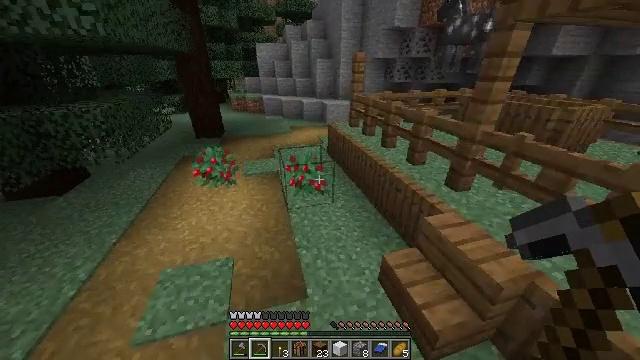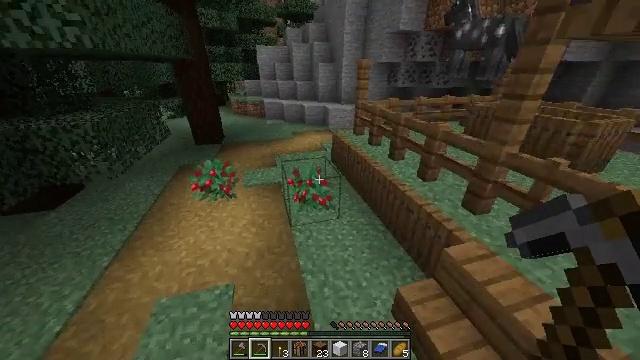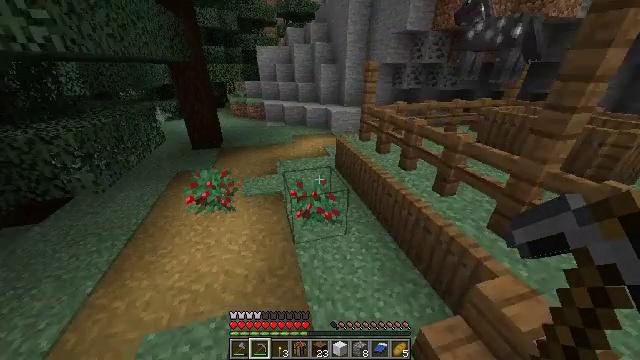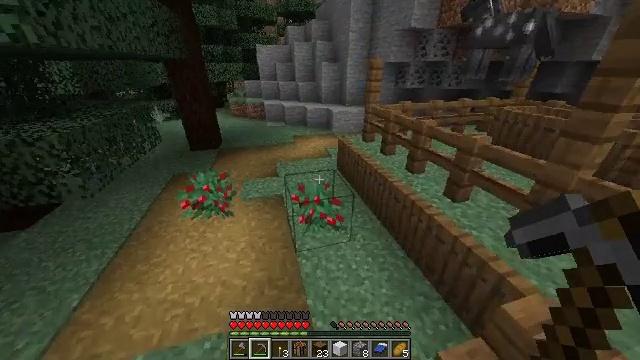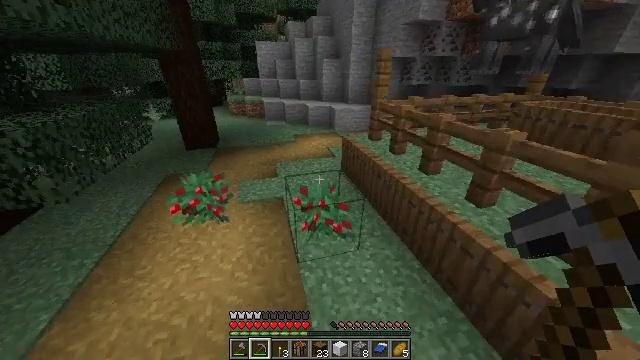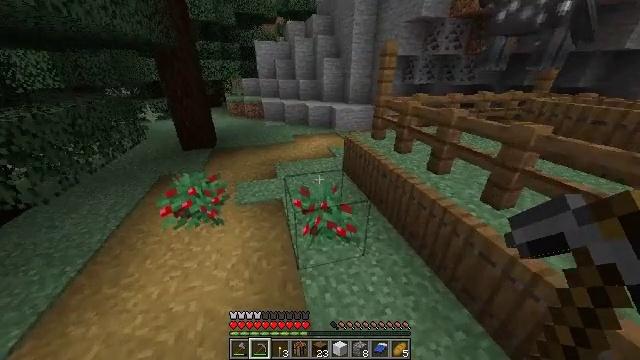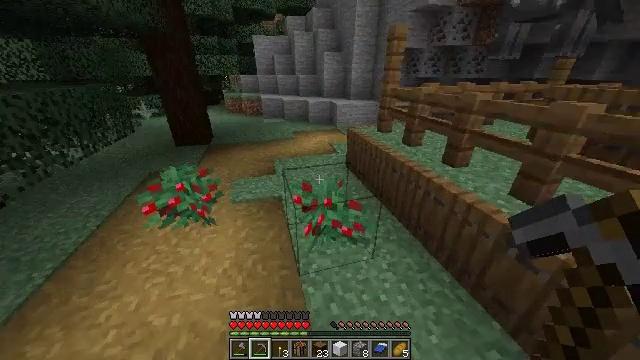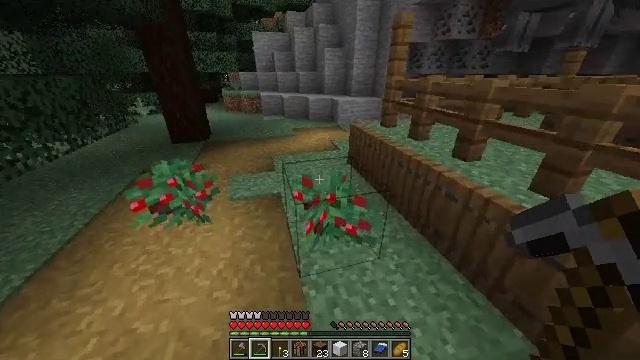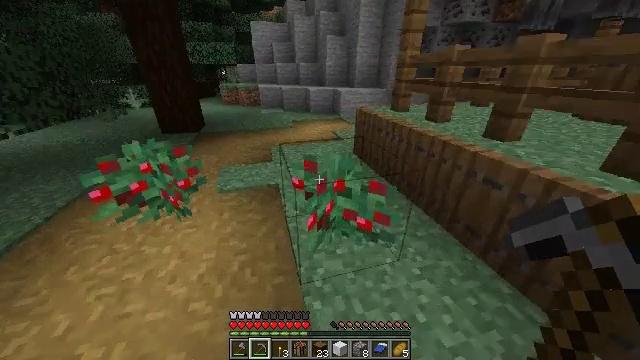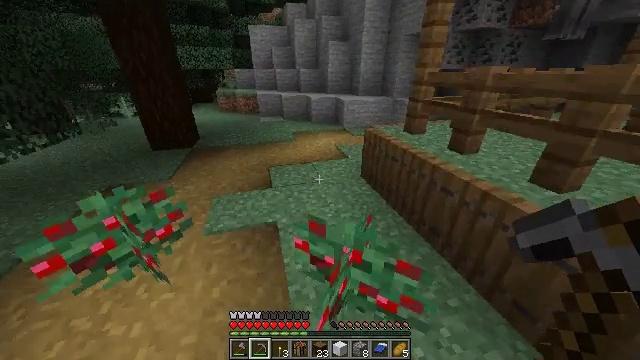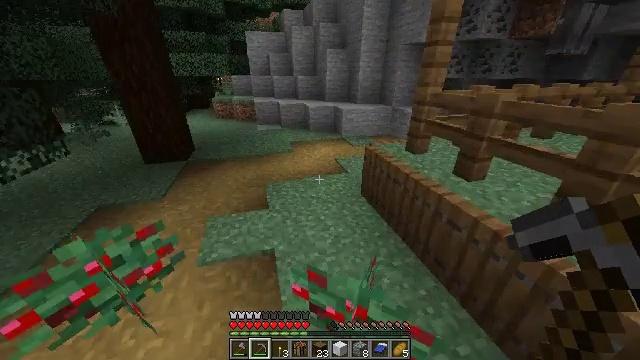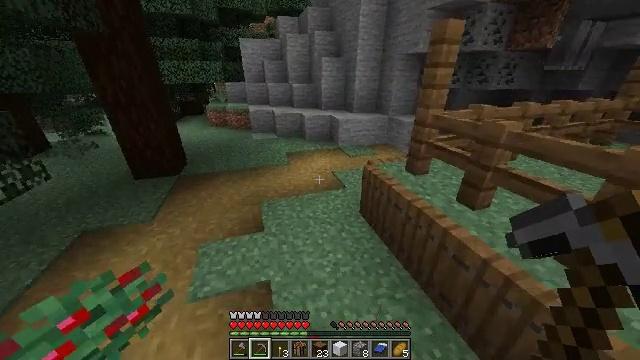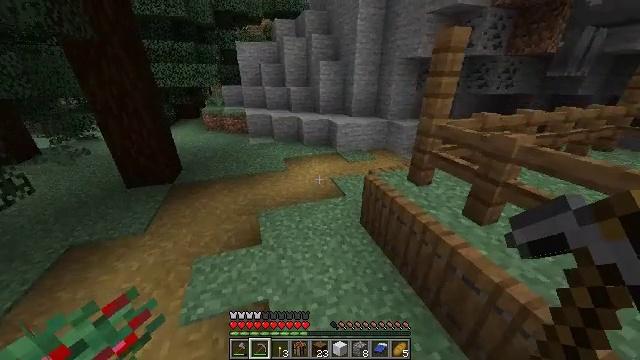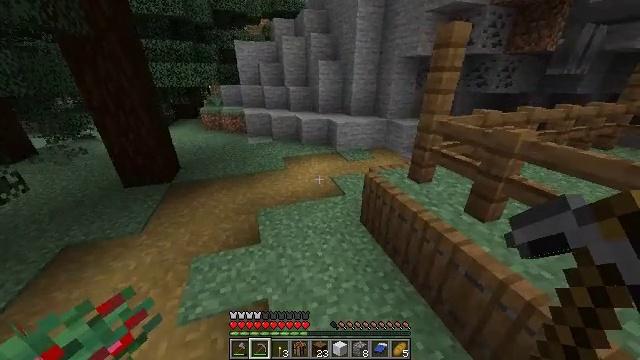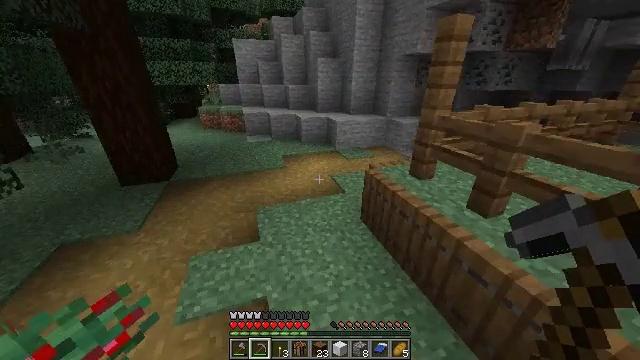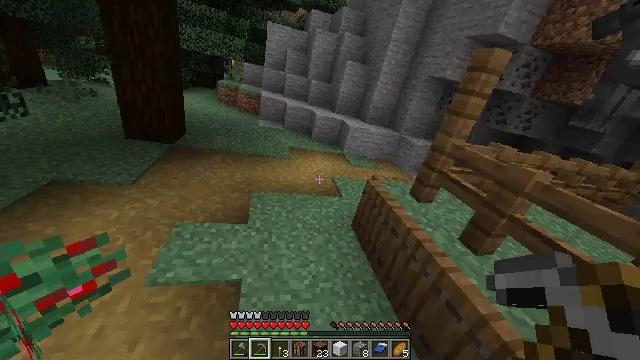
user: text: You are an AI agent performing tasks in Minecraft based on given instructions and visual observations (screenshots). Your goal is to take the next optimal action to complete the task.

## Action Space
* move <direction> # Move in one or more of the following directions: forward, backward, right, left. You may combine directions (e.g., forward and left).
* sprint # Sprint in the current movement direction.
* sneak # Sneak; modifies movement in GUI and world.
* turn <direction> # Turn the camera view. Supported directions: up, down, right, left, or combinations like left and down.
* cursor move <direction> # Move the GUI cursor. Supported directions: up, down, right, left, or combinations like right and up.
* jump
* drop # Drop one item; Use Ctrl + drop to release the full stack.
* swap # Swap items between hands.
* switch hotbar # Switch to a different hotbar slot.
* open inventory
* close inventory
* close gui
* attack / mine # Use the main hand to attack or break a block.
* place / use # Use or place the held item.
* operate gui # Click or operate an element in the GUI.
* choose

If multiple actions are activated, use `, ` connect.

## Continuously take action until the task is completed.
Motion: motion action
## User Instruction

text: Break the sweet berry bush to collect berries.
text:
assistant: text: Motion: move forward, sprint, jump
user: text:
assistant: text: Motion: move forward, sprint, jump
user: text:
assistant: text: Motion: move forward, sprint, jump
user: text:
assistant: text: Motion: move forward, sprint, jump
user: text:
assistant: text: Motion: move forward, sprint, jump
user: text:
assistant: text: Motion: move forward, sprint, jump
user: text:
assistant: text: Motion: move forward, sprint, jump
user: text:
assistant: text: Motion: move forward, sprint, jump
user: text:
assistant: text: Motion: move forward, sprint, jump
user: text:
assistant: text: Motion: move forward, sprint, jump
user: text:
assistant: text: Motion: move forward and move left, sprint, turn right, jump
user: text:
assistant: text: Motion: move forward and move left, sprint, jump
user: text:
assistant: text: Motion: move forward and move left, sprint, jump
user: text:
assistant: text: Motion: move forward and move left, sprint, jump
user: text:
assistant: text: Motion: move forward and move left, sprint, jump
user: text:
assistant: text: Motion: move forward and move left, sprint, jump
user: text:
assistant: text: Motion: move forward and move left, sprint, jump
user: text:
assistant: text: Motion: move forward and move left, sprint, turn right, jump
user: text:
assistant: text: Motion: move forward and move left, sprint, turn right, jump
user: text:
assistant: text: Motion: move forward and move left, sprint, turn right, jump
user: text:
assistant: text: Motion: move forward and move left, sprint, turn right, jump
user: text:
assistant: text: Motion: move forward and move left, sprint, jump
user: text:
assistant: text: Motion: move forward and move left, sprint, jump
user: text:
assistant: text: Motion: move forward and move left, sprint, jump
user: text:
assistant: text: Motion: move forward and move left, sprint, jump
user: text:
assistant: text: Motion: move forward and move left, sprint, turn right and down, jump
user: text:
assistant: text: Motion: move forward and move left, sprint, turn right and down, jump
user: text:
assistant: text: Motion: move forward and move left, sprint, turn right and down, jump
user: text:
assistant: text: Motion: move forward and move left, sprint, turn right and down, jump
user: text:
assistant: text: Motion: move forward and move left, sprint, turn right and down, jump